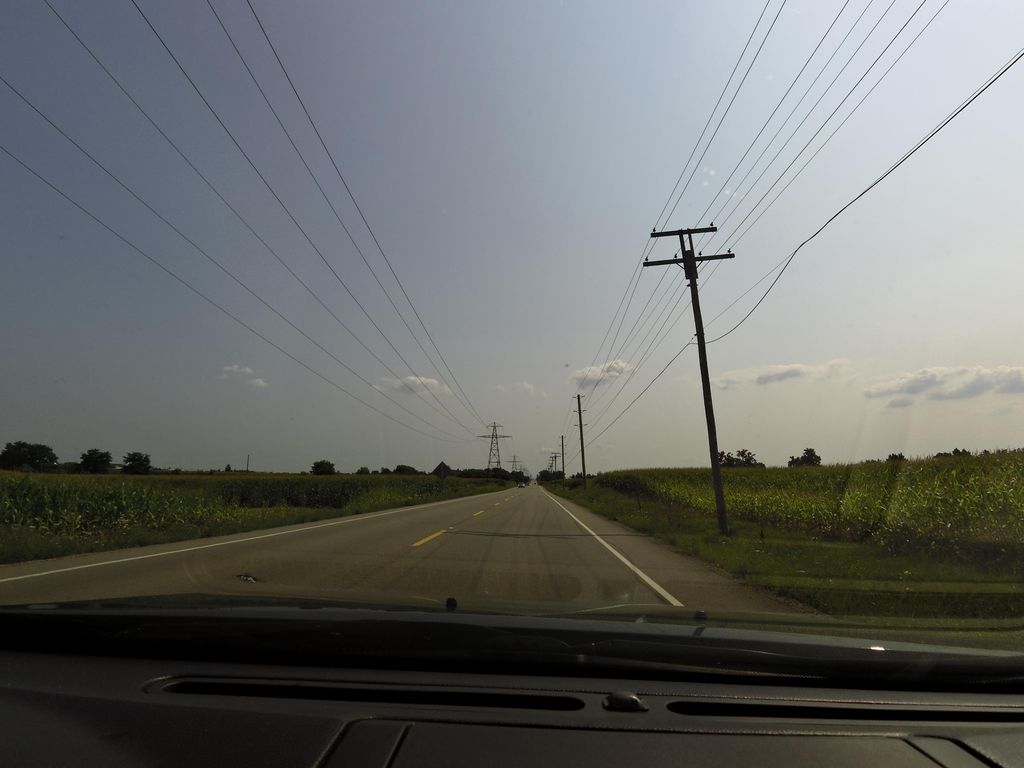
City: hamilton